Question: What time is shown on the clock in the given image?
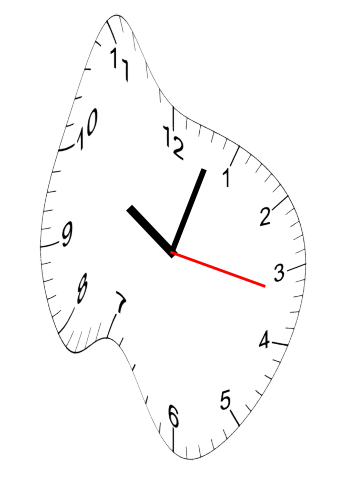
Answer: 10:03:17